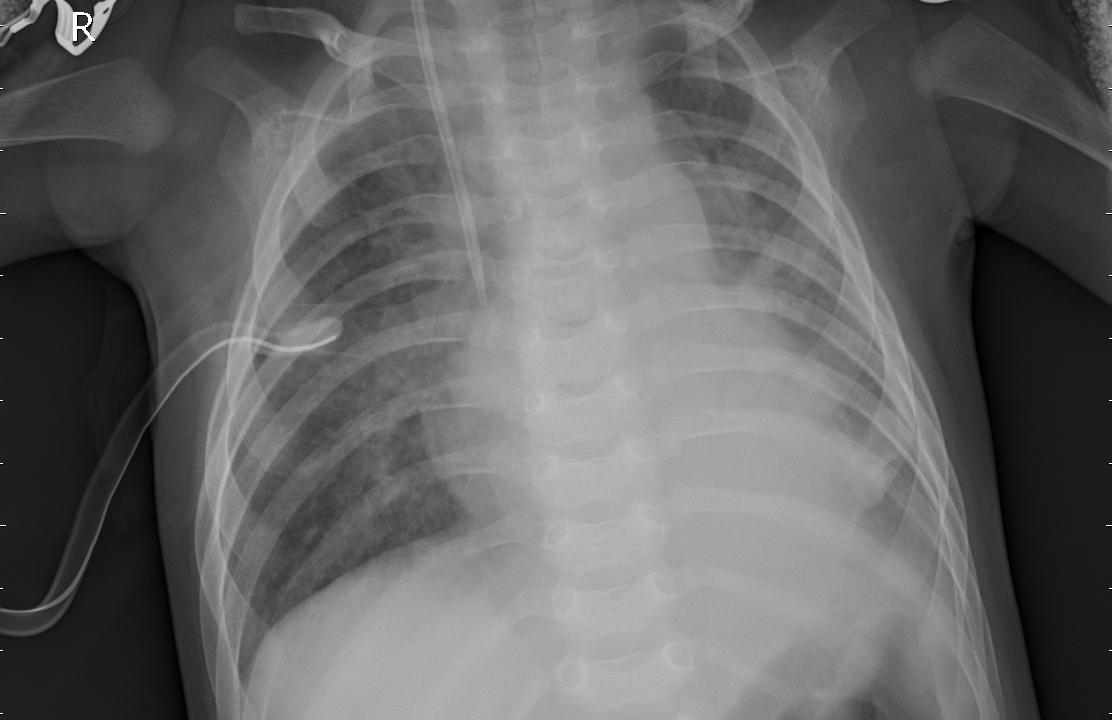
Diagnosis: PNEUMONIA